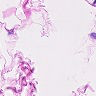
Metastatic tissue present: no